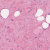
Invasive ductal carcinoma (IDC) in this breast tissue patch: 0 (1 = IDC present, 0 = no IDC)